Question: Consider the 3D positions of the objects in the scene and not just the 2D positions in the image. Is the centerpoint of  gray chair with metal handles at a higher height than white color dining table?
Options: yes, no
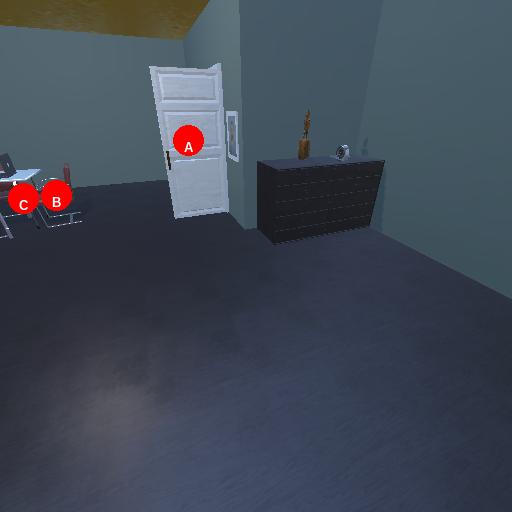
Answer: yes